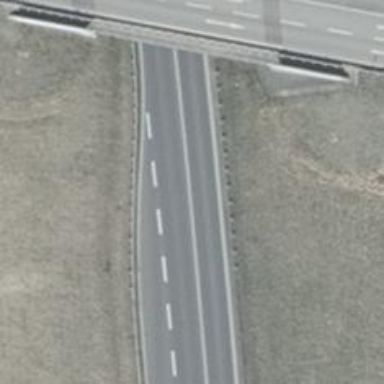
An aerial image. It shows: Asphalt trunk highway designated as motorroad.